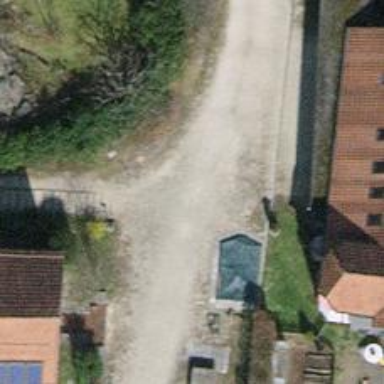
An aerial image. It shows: Footway with surface of fine gravel.